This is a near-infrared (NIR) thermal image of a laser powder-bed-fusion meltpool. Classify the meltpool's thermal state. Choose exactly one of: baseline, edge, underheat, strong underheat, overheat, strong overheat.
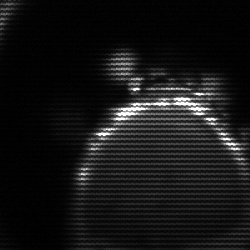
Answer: edge